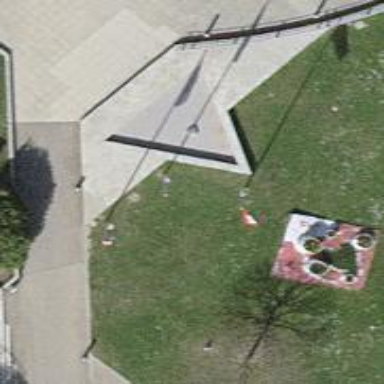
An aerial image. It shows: Flagpole structure.